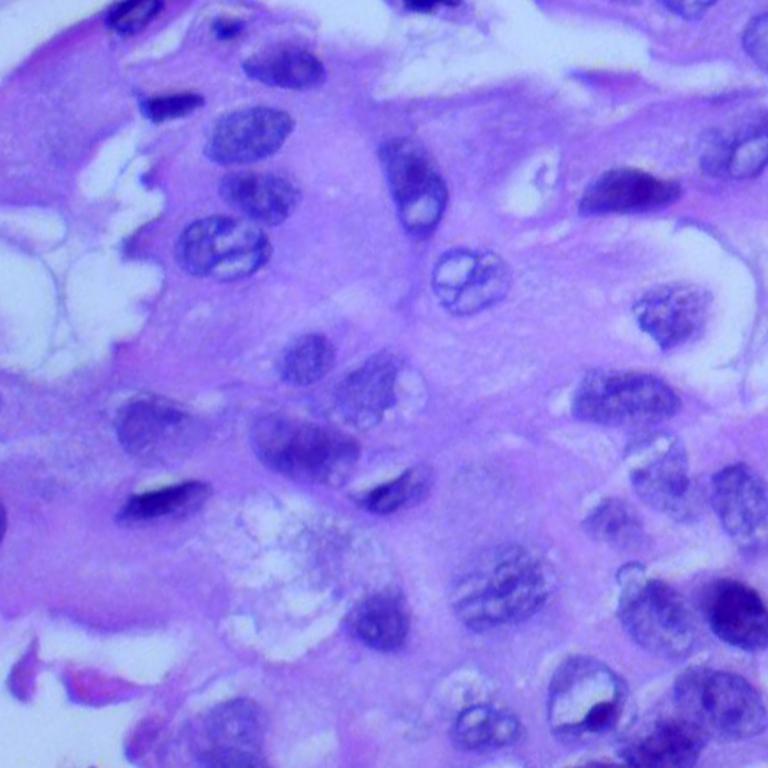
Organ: lung
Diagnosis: adenocarcinomas